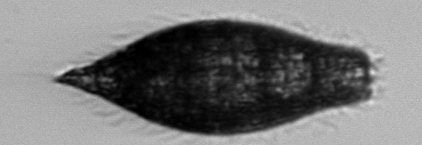
Label: Tiarina_fusus